Aerial crown-view tile of a tropical tree (Barro Colorado Island, Panama), acquired 20250317:
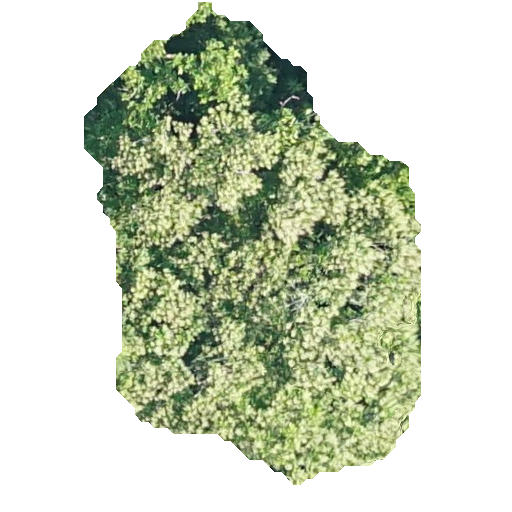
Species: Anacardium excelsum
GBIF accepted scientific name: Anacardium excelsum
Crown area: 167.186 m²